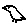
Label: bird